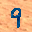
Label: 9